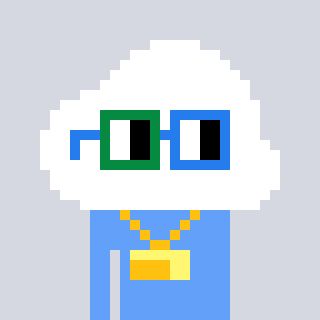
a pixel art character with square green and blue glasses, a cloud-shaped head and a blue-colored body on a cool background